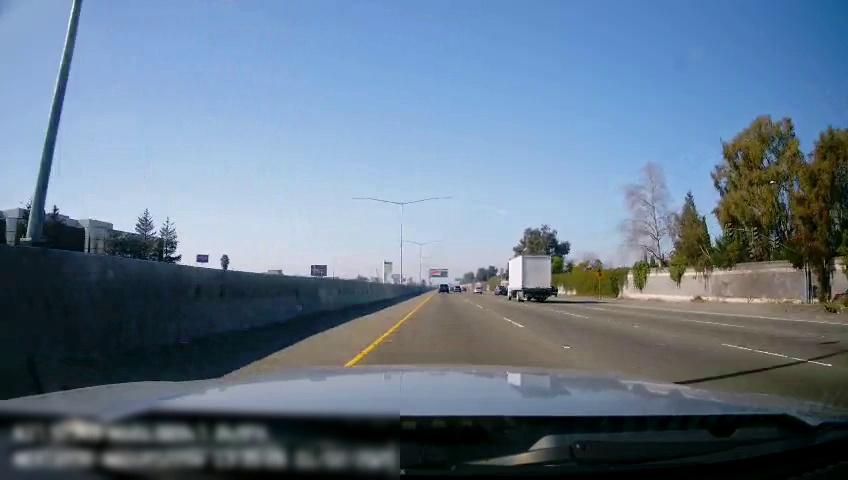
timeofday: Day
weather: Sunny
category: Drivable Space
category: Vehicles | SUV
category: Vehicles | Car
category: Vehicles | Truck
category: Vehicles | Truck
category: Lanes | Current Lane
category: Lanes | Current Lane
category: Lanes | Alternate Lane
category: Lanes | Alternate Lane
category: Lanes | Alternate Lane
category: Traffic | Signs